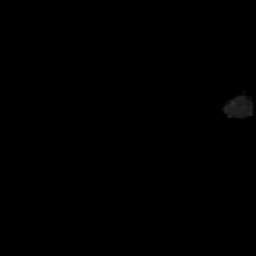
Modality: MD
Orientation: coronal
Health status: healthy
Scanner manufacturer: siemens
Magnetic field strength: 3 T
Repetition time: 12 s
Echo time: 0.092 s